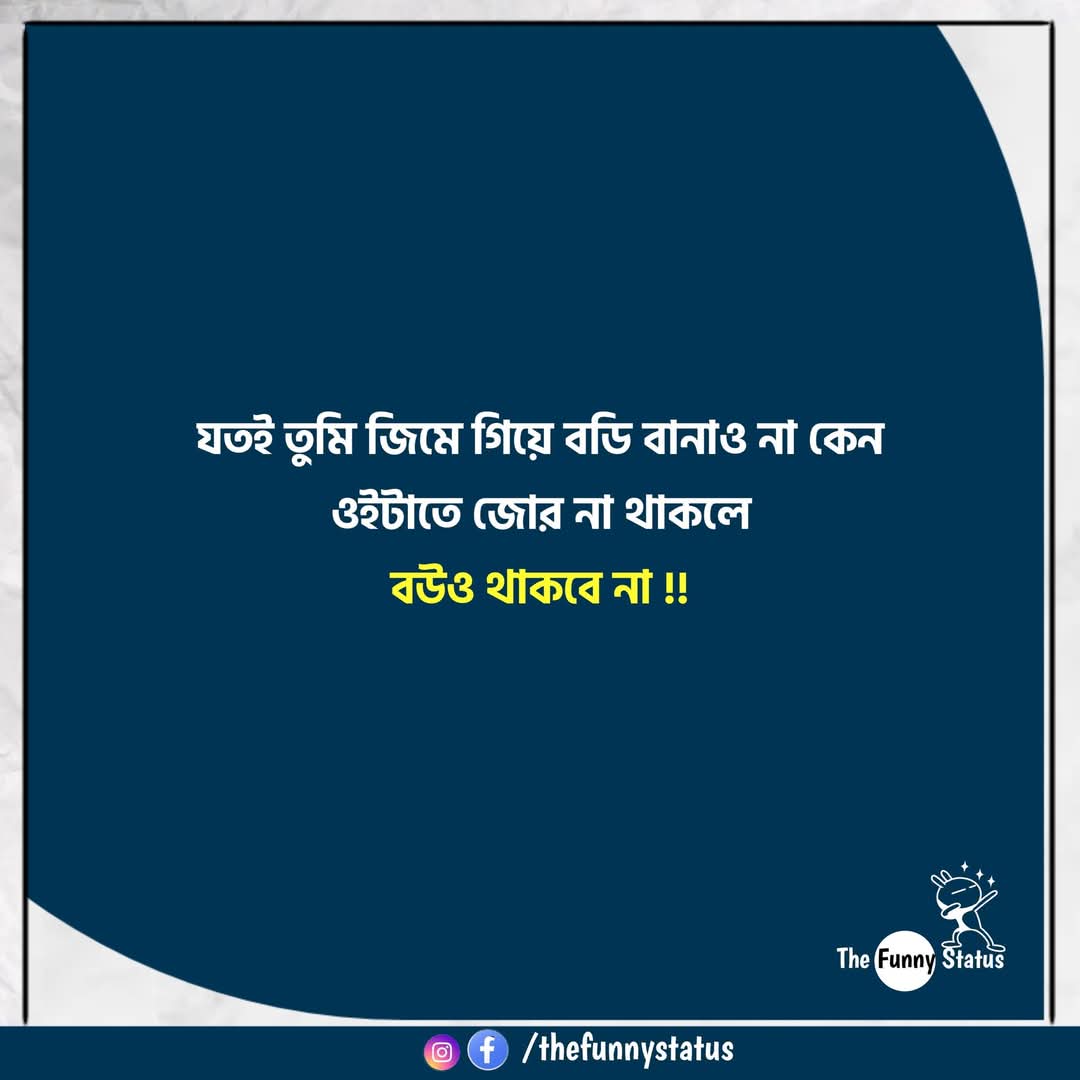
Text: যতই তুমি জিমে গিয়ে বডি বানাও না কেন ওইটাতে জোর না থাকলে বউও থাকবে না !!
Label: Hate
Hate category: Personal Offence
Targeted group: Individual